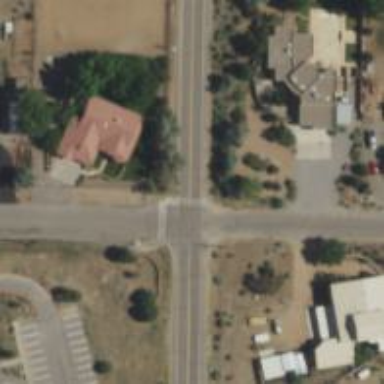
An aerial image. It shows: Marked crossing on the road.